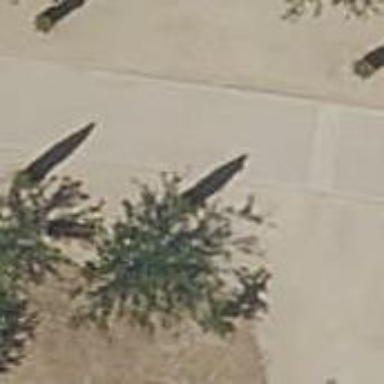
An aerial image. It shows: Row of evergreen needle-leaved trees.